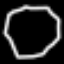
Label: octagon